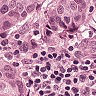
Metastatic tissue present: yes